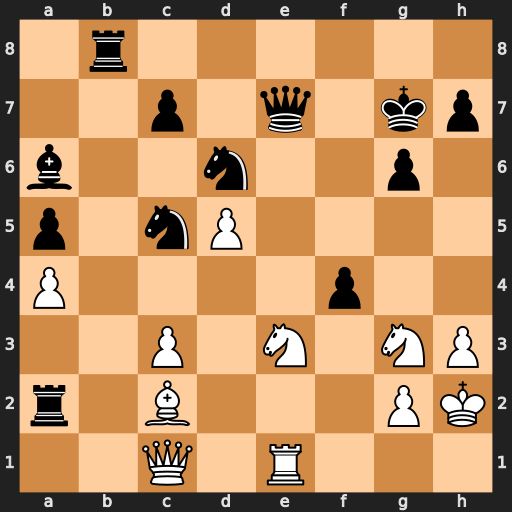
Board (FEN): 1r6/2p1q1kp/b2n2p1/p1nP4/P4p2/2P1N1NP/r1B3PK/2Q1R3
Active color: w
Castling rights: -
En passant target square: -
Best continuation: Nef5+ gxf5 Rxe7+